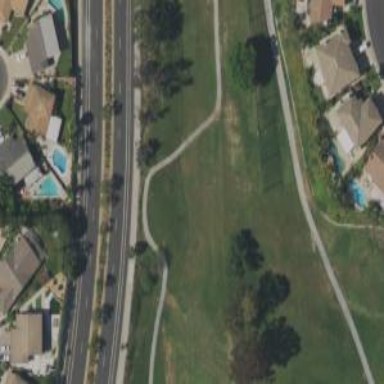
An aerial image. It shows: Service road designated as golf cart path.